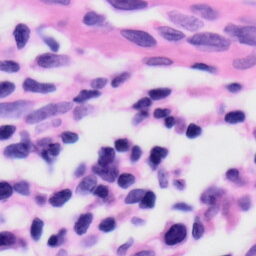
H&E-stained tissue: Skin